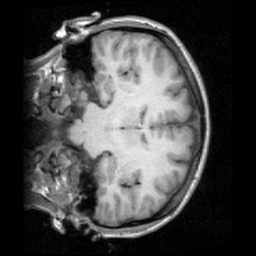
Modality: T1w
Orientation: coronal
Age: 26